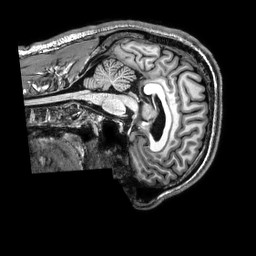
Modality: T1w
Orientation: sagittal
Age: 29
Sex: male
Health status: healthy
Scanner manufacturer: philips
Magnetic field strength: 3 T
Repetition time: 0.009 s
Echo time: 0.003996 s